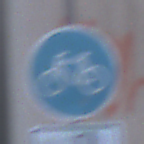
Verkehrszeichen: Radweg
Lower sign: MehrspurigeFahrzeugeFrei8
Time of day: MorningAfternoon
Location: Outdoor (Urban)
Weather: PartlyCloudy
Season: NotSpecified
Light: Natural